Interaction volume radius: 5 \u00c5
Interaction volume height: 25 \u00c5
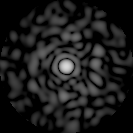
Disorder parameter: 0.8255